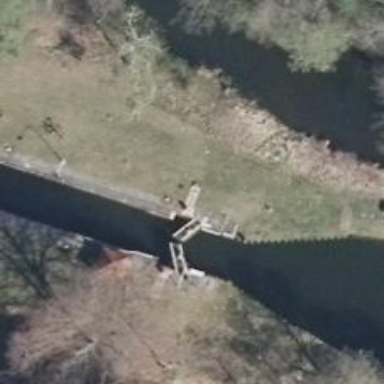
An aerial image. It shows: Lock gate on waterway.